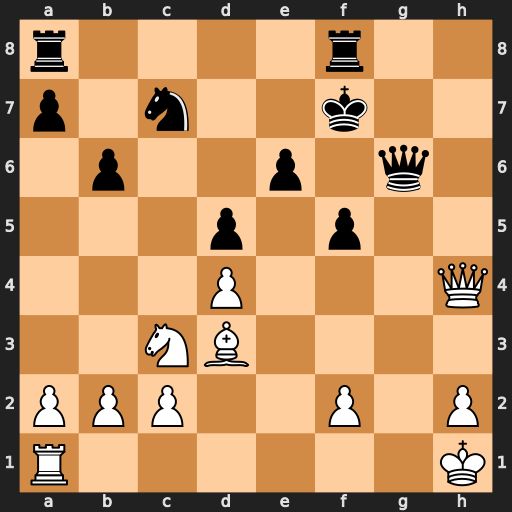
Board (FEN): r4r2/p1n2k2/1p2p1q1/3p1p2/3P3Q/2NB4/PPP2P1P/R6K
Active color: w
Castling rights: -
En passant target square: -
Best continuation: Rg1 Rh8 Qf4 Qh6 Qxc7+